Question: My app just went live on App Store, but some users are experiencing some weird behavior.
It has a 'Login with Facebook' button provided by Facebook SDK for iOS and asks for dozens of permissions.

After tapping OK button, it doesn't do anything and stays logged out.
This never happened to me or beta testers, and I know others that downloaded the app from App Store that don't have any problems.
Does anyone have any idea? And why is it user specific error?
I'll post some codes later if there is a need for it.
I properly set the delegate and provide delegate methods!
Thanks For Help!
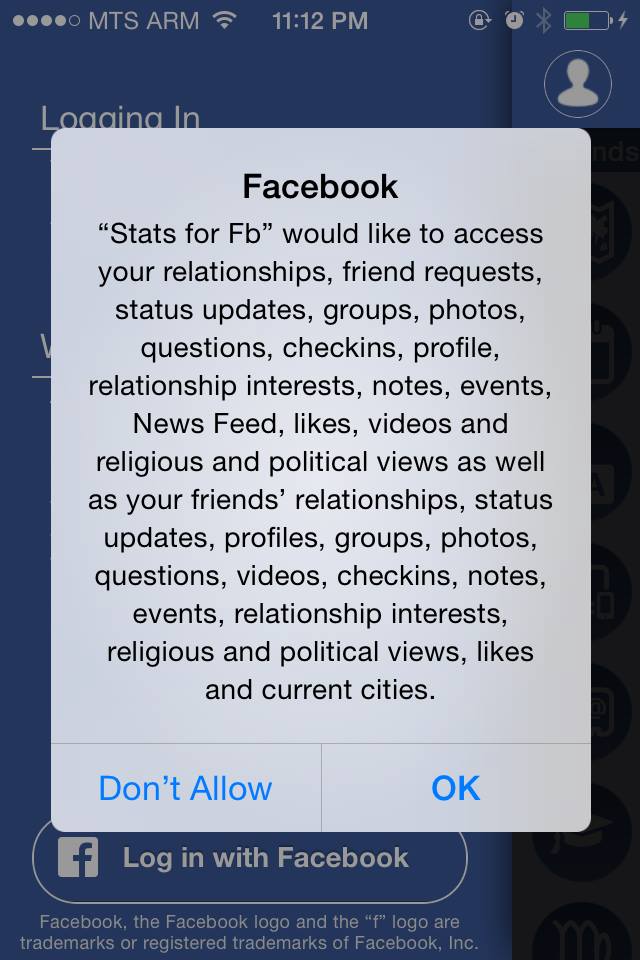
Answer: So I figured out the problem.
Turns out some users didn't have their current password in iOS Settings for Facebook account.
After updating Settings->Facebook->UserAccount->Password with the current one, they all were able to log in in my app!
Just in case if anyone encounters this.